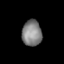
Tissue: lung
Cell type: Epithelial cells
Senescence score: 0.2351
Nuclear area (px): 500
Mean DAPI intensity: 129.048